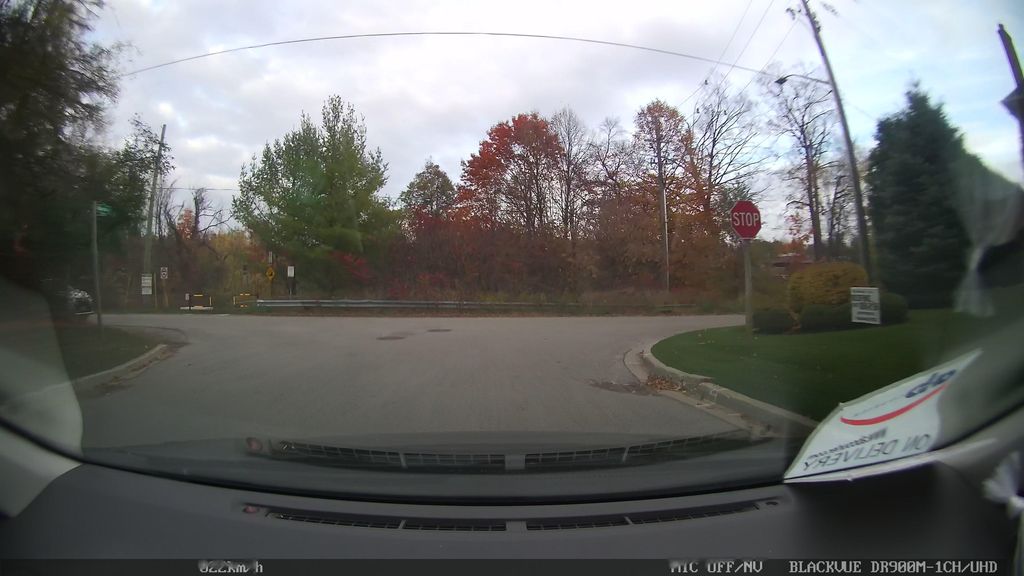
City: toronto